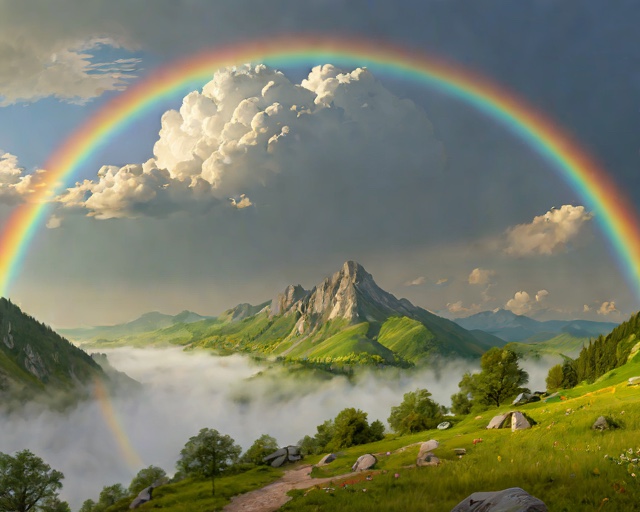
Category: Get Well